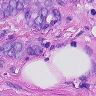
Metastatic tissue present: yes